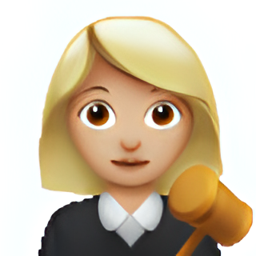
Name: female judge type 3
Emoji: 👩🏼‍⚖️
Group: People & Body
Sub-group: person-role